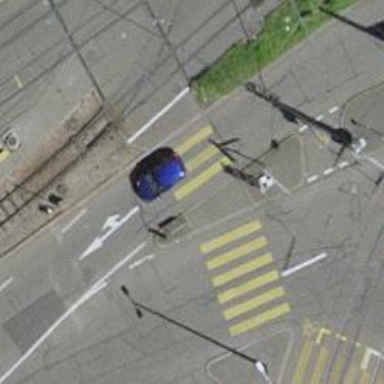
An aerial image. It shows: Marked crossing on unhewn cobblestone footway.